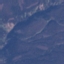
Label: HerbaceousVegetation